Question: On this page I've been asked to look at (see link below), the second and third LI inside UL#columns are being pushed down.
Removing 'clear:both' on line 61 of default.css fixes this issue. However, I'm unclear as to why. Any ideas ?
'''
#columns {width: 960px; clear: both; margin-top: 90px;}
#columns li {width: 290px; float: left; display: inline-block; background-position: center top; background-repeat: no-repeat; text-align: center; margin-right: 40px; opacity: 0;}
#columns li:nth-child(3) {margin-right: 0;}
#columns li h3 {font-size: 22px; color #33343d; display: block; clear: both; margin-top: 50px;}
#columns li P {color: #78797d; font-size: 15px; margin-top: 10px;}
#columns li.heart {background-image: url('../img/icons/heart.gif');}
#columns li.phone {background-image: url('../img/icons/phone.gif');}
#columns li.wheel {background-image: url('../img/icons/wheel.gif');}
'''

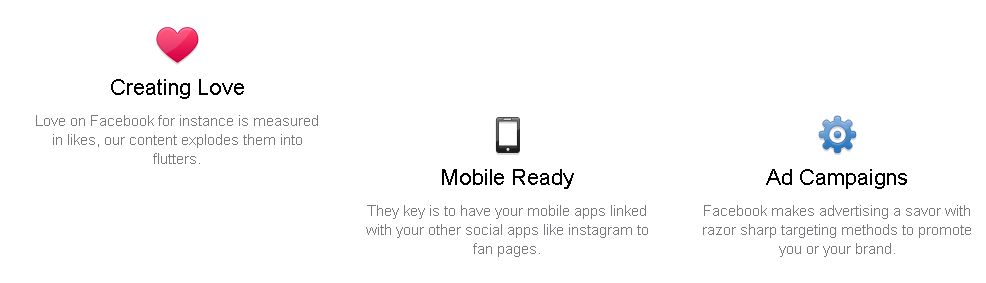
Answer: You're using 'float:left' and 'display:inline-block', remove 'float:left' and it'll work just fine !
Instead of using 'inline-block', you could use 'float:left' with a 'clearfix' like <URL> !
To make IE work with 'inline-block' add those lines :
'''
*display : inline;
*zoom : 1;
'''